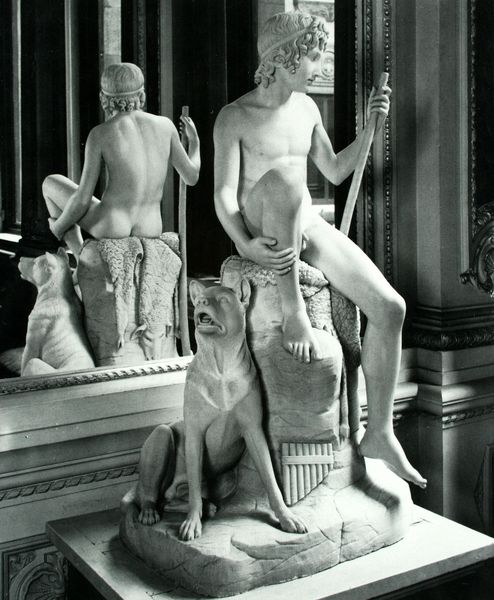
Titel: Hirtenknabe
Künstler: Bertel Thorvaldsen
Standort: London
Institution: The Drapers' Company
Schlagwörter: akt, felsen, fuß, gott, kopf, mann, nackt, schatten, weiß, wolf, sitzen, brust, finger, frisur, grau, haar, licht, marmor, profil, raum, rücken, schwarz, symbol, säule, tisch, tür, zimmer, hund, tier, jung, mütze, wand, arme, band, sockel, stein, hände, instrument, spiegel, spiegelung, einsam, gitter, figur, haare, sitzend, klassizismus, musik, musiker, haarreif, locken, ohren, stock, skulptur, statue, beine, fell, bein, gesäß, hintern, rahmung, italien, spiegelbild, stab, fels, rast, haarband, saal, schnauz, kopftuch, homme, verzierung, spiegeln, stuck, pfoten, plastik, platte, plinthe, podest, junge, knie, tor, foto, fotografie, photographie, barfuss, penis, lamm, offen, schaf, antike, knabe, palast, nakt, arsch, schienbein, schwarzweiß, canne, knien, entgegengesetzt, mythologie, jagd, rom, photo, fries, flöte, sims, jüngling, zähne, gesims, schnauze, chien, jagdhund, angewinkelt, antik, wanderer, maul, anwinkeln, griechisch, pan, assis, griechenland, wächter, vorderansicht, speer, museum, stange, apoll, hermes, god, hirtenstab, sitzender, hirte, classicisme, panflöte, peau, aufnahme, tatzen, hirtenjunge, allegorie, antique, apollon, bildhauer, miroir, boucle, chevelure, enfant, chat, skultpur, staute, statur, chateau, rüde, louvre, rocher, antiquité, sculpture, ruhepause, hirt, hütehund, baton, berger, garçon, jeune, hochgezogen, musee, köter, table, versailles, glace, bernini, pied, grec, dieu, reflet, schafspelz, noir et blanc, nude, freistehend, marbre, schafsfell, musique, renaisance, thorvaldsen, jambe, sokel, feuille, schaffell, borghese, assi, bertel, ephebe, fesse, fesses, flute, flute de pan, hirtenknabe, jeune homme, lammfell, ronde bosse, socle, thorwald, canova, adolescent, sculptur, jaulen, romain, giotto, agneau, grèce, po, nu, mouton, panflöote, patre, barberini, lambris, caillou, brebis, panm, beschütze, néoclassicisme, bouchardon, scultpure, à l'antique, peau de mouton, orphée, statut, serre-tête, harmonica, moiroir, bsute, soeigel